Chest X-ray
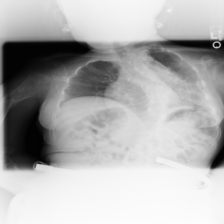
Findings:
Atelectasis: negative
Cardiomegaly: negative
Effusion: negative
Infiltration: negative
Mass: negative
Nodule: negative
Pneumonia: negative
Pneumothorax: negative
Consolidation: negative
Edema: negative
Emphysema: negative
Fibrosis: negative
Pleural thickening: negative
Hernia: negative